Question: I am trying to integrate 'paypal-express-checkout' with my 'rails 4' app using 'active merchant' gem. I have successfully redirected to the 'paypal' but I am not able to send the item details (Only amount get passed to the 'paypal').
'''
total_amount = cart_items.sum(:amount)
items = []
cart_items.each_with_index do |item, index|
items << {
"L_PAYMENTREQUEST_0_NAME#{index+1}" => item.product_name,
"L_PAYMENTREQUEST_0_AMT#{index+1}" => to_cents(item.amount),
"L_PAYMENTREQUEST_0_QTY#{index+1}" => item.quantity
}
end
response = EXPRESS_GATEWAY.setup_purchase(total_amount,
:items => items,
:return_url => new_order_url,
:cancel_return_url => root_url
)
redirect_to EXPRESS_GATEWAY.redirect_url_for(response.token)
'''

I have checked the for any error but I cannot find any:
'''
(byebug) response
#<ActiveMerchant::Billing::PaypalExpressResponse:0x00000112831748 @params={"timestamp"=>"2015-07-17T12:43:53Z", "ack"=>"Success", "correlation_id"=>"7cd013c59c176", "version"=>"72", "build"=>"<PHONE>", "token"=>"EC-94A59640DJ829313S", "Timestamp"=>"2015-07-17T12:43:53Z", "Ack"=>"Success", "CorrelationID"=>"7cd013c59c176", "Version"=>"72", "Build"=>"<PHONE>", "Token"=>"EC-94A59640DJ829313S"}, @message="Success", @success=true, @test=true, @authorization=nil, @fraud_review=false, @error_code=nil, @emv_authorization=nil, @avs_result={"code"=>nil, "message"=>nil, "street_match"=>nil, "postal_match"=>nil}, @cvv_result={"code"=>nil, "message"=>nil}>
'''
note '"message"=>nil,' and '@message="Success",'
Can anyone please suggest what I am doing wrong.
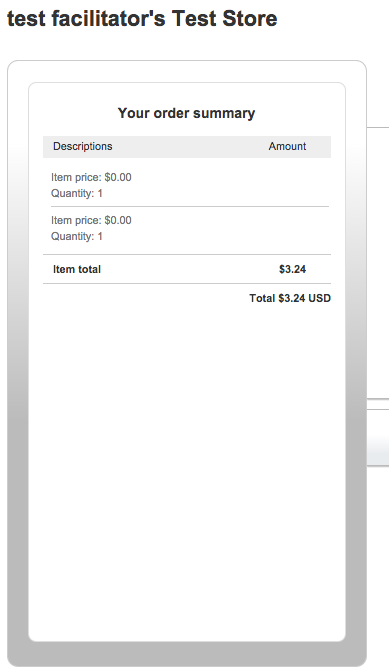
Answer: After going through the code, I found the solution to the problem that leads to another problem: "The totals of the cart item amounts do not match order amounts."
# What I did:
'''
total_amount = cart_items.sum(:amount)
# item must be in [{}, {}] format
items = []
cart_items.each do |item|
items << {
:name => item.product_name.to_s,
:amount => to_cents(item.amount),
:quantity => item.quantity
}
end
response = EXPRESS_GATEWAY.setup_purchase(total_amount,
:items => items,
:return_url => new_order_url,
:cancel_return_url => root_url
)
redirect_to EXPRESS_GATEWAY.redirect_url_for(response.token)
'''
Here, 'total_amount' is in 'dollar' and 'amount' is in 'cent'. I have changed the currency for 'total_amount' to 'cent' but still no work. I don't know how paypal calculates the from 'quantity' and 'amount'.
# Actually what happened:
When I checked the value for 'total_amount' and 'calculated_total_amount_from_each_item', there I saw no problem with 'total_amount' and 'calculated amount'.

Still the original question has not been solved. Can any one suggest me with right direction.
After googling for the problems, I found out <URL> issue in github. In order for paypal to work one must include 'shipping', 'tax' and 'handling' option in the 'setup_purchase' function. Thanks for the issue and the solution. I did finally solved the problems.